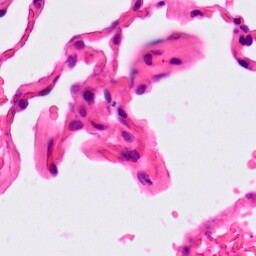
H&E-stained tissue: Lung